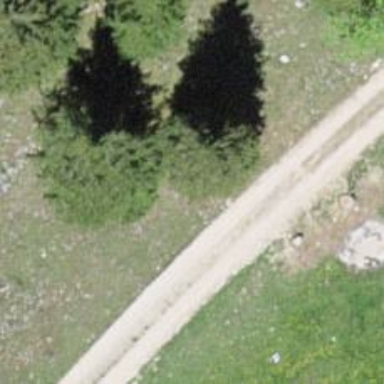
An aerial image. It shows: Needle-leaved tree in natural setting.